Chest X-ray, PA view. Patient: 22 years old, sex M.
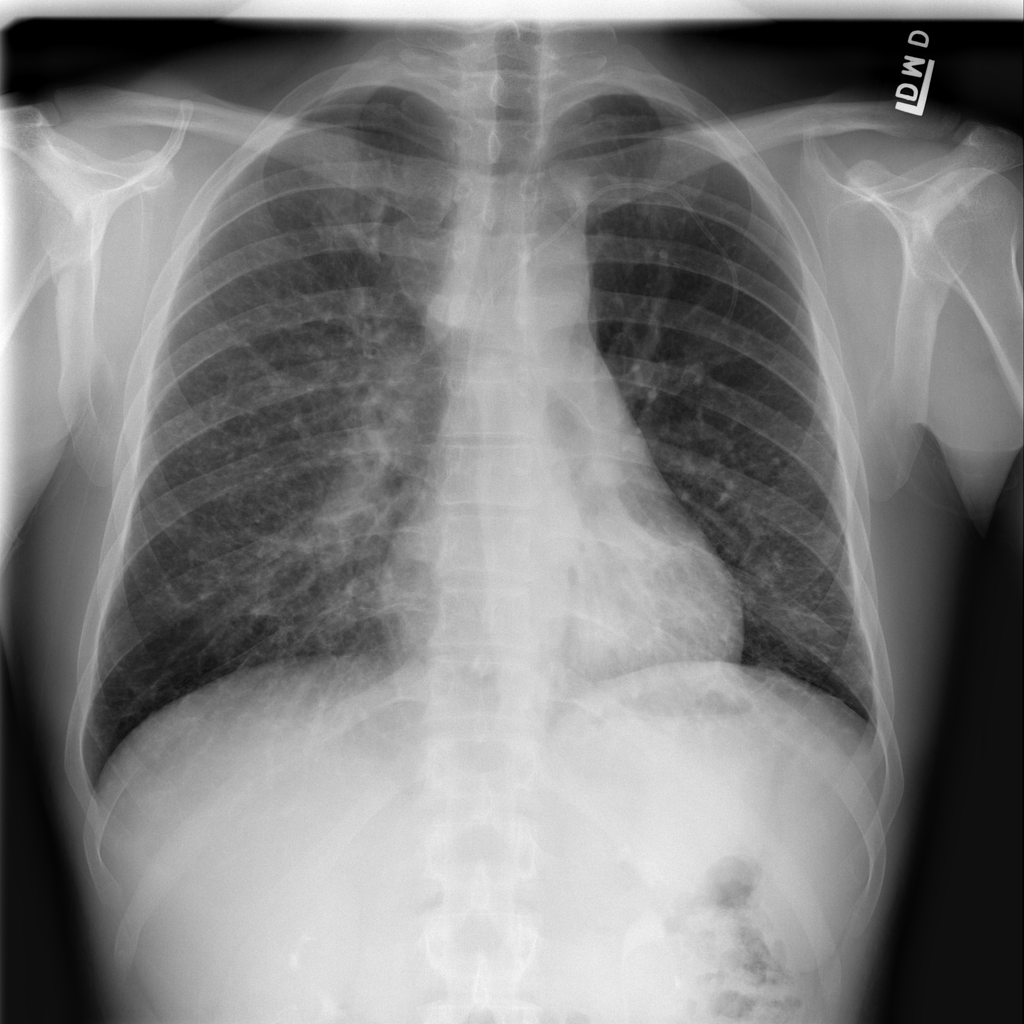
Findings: Infiltration